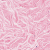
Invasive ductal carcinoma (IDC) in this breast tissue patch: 0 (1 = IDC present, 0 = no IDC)